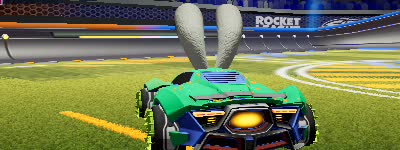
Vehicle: werewolf